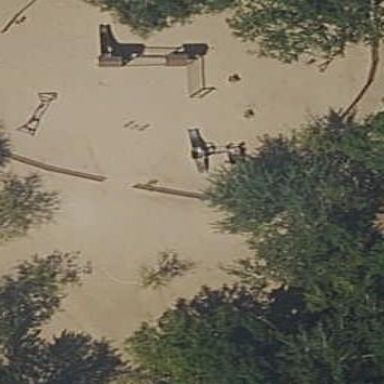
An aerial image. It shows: Playground area for leisure activities on the land.